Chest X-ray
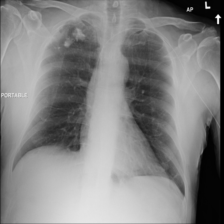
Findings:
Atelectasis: negative
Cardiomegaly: negative
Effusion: negative
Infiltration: negative
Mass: negative
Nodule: positive
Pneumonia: negative
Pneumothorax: negative
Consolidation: negative
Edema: negative
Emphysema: negative
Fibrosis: negative
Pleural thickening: negative
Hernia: negative